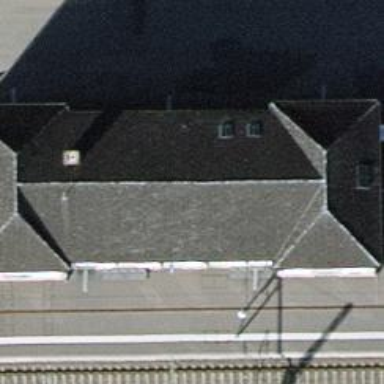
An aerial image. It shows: Railway station.